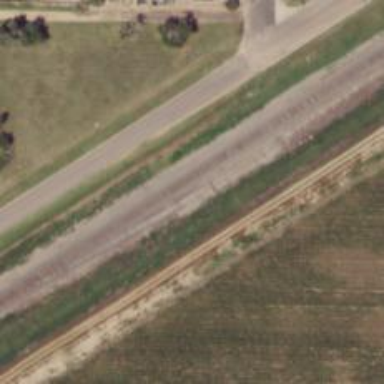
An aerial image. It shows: Railway siding with rails.